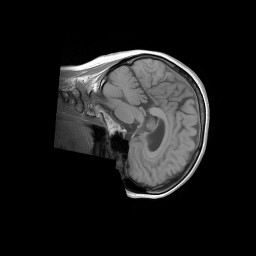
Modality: T1w
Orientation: sagittal
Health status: ill
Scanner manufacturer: siemens
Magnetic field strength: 3 T
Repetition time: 0.4 s
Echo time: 0.00272 s